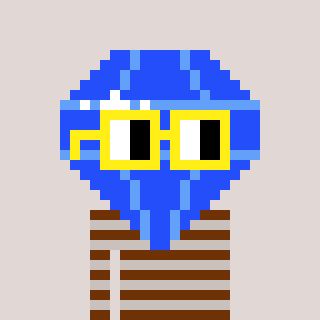
a pixel art character with square yellow glasses, a blue diamond-shaped head and a foggrey-colored body on a warm background